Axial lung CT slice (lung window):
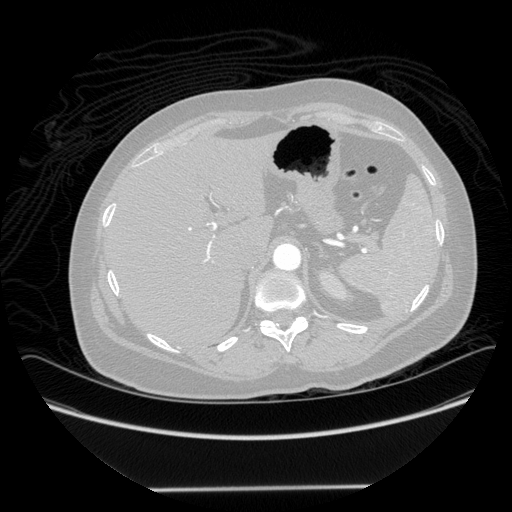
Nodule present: no